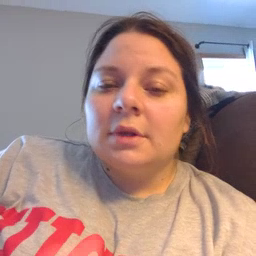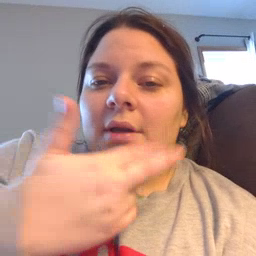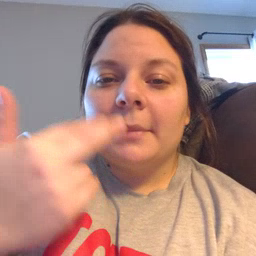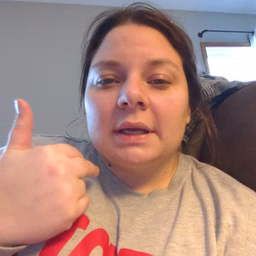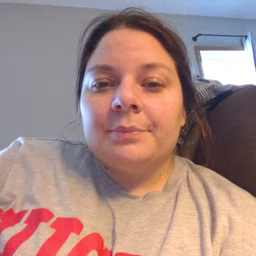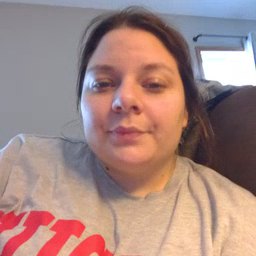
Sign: napkin